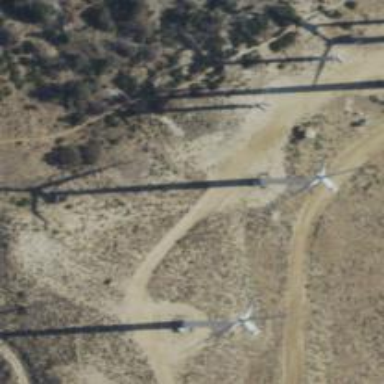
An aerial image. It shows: Wind generator powered by wind turbine.